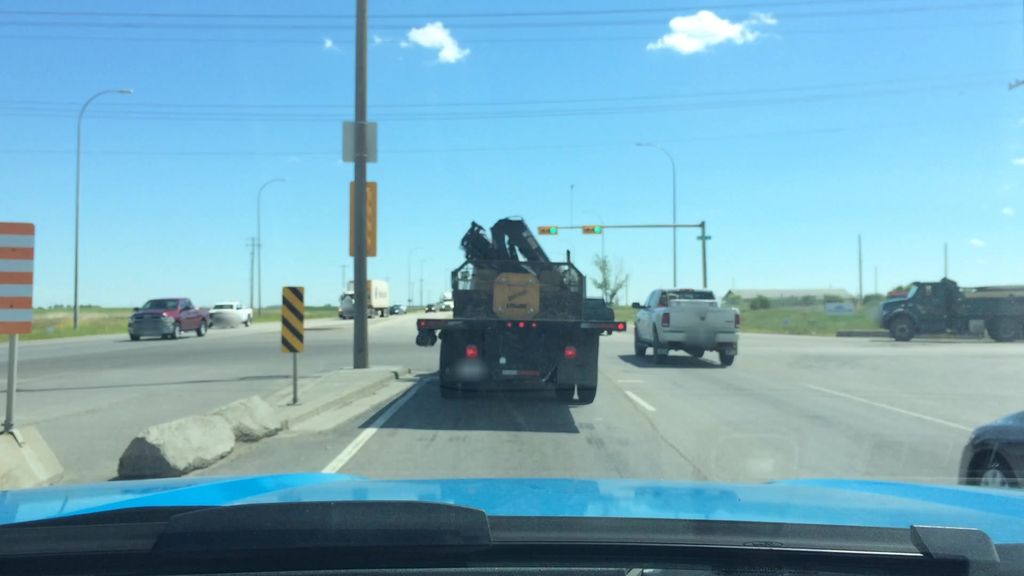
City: calgary